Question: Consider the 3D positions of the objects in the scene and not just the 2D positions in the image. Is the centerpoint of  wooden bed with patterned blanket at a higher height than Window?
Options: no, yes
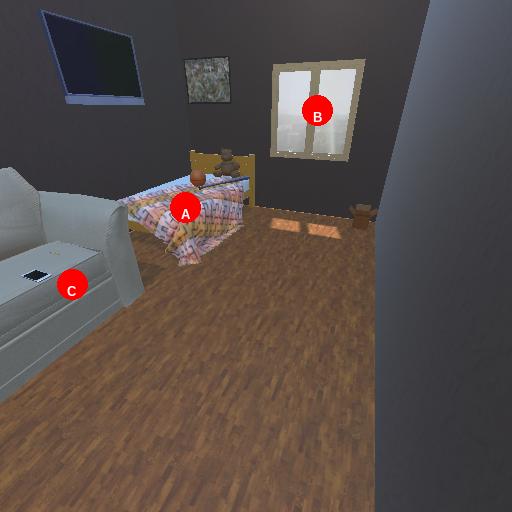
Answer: no